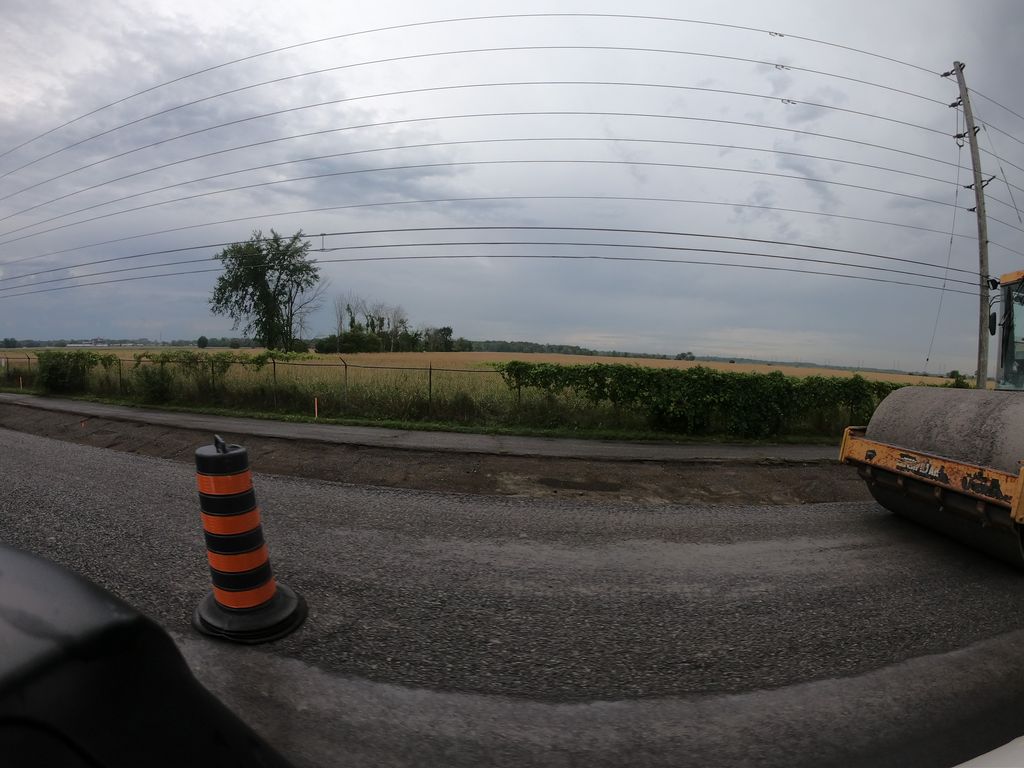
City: ottawa-gatineau